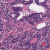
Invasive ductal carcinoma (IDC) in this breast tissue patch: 0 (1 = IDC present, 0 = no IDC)